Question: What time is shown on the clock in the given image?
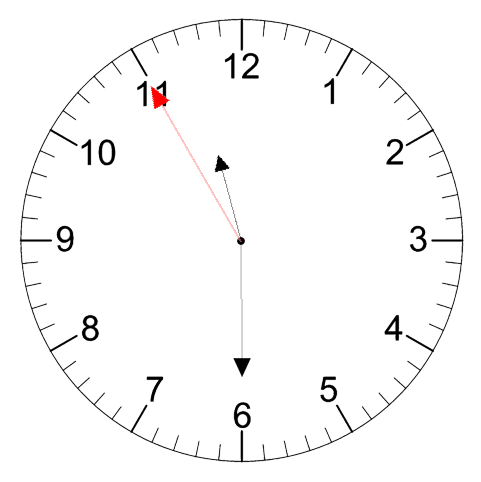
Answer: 11:29:55